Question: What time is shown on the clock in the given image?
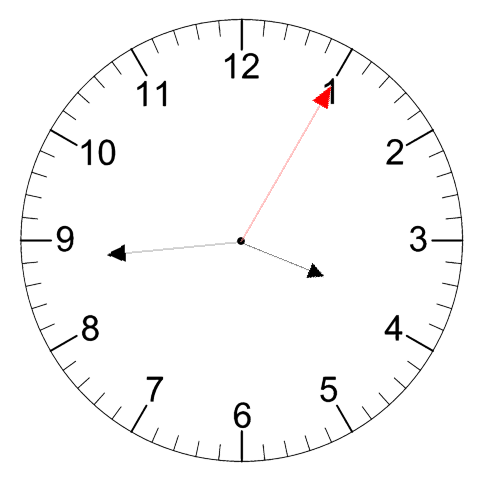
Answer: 03:44:05